Question: This should be an easy one for someone. I am creating tabs with CSS (please, I don't need suggestions for how to make them look better, this is what my customer wants). As you can see in the image below, my tabs and my "tab bar" don't line up. I do not know why.

The HTML:
'''
<html>
<head>
<link rel="stylesheet" href="prototype.css" type="text/css" />
</head>
<body>
<div id="container">
<div id="content">
<div id="tabs">
<span id="tab0" class="tab">
No Circuit
</span>
<span id="tab1" class="tab">
Digital Inputs
</span>
</div>
</div>
</div>
</body>
<html>
'''
The CSS:
'''
#container {
margin-left: auto;
margin-right: auto;
margin-top: 15px;
position: float;
width: 900px;
}
#content {
border: 1px solid black;
margin-top: 15px;
padding: 15px;
position: relative;
width: 868px;
}
#tabs {
border-top: 1px solid black;
width: 100%;
}
.tab {
border: 1px solid black;
margin-left: 5px;
margin-top: 2px;
padding: 3px;
}
'''
I appreciate any help.
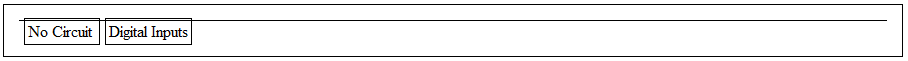
Answer: Try: <URL>
'''
.tab {
border: 1px solid black;
border-top: 0;
margin-left: 5px;
padding: 3px;
display: inline-block
}
'''
I set 'display: inline-block', and removed the 'margin-top' and 'border-top'.
'display: inline-block' allows the padding to work as you're expecting.